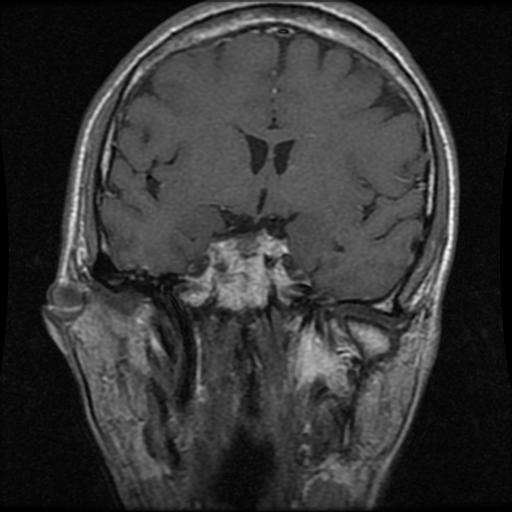
Label: pituitary